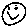
Label: smiley face